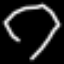
Label: diamond